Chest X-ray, PA view. Patient: 21 years old, sex M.
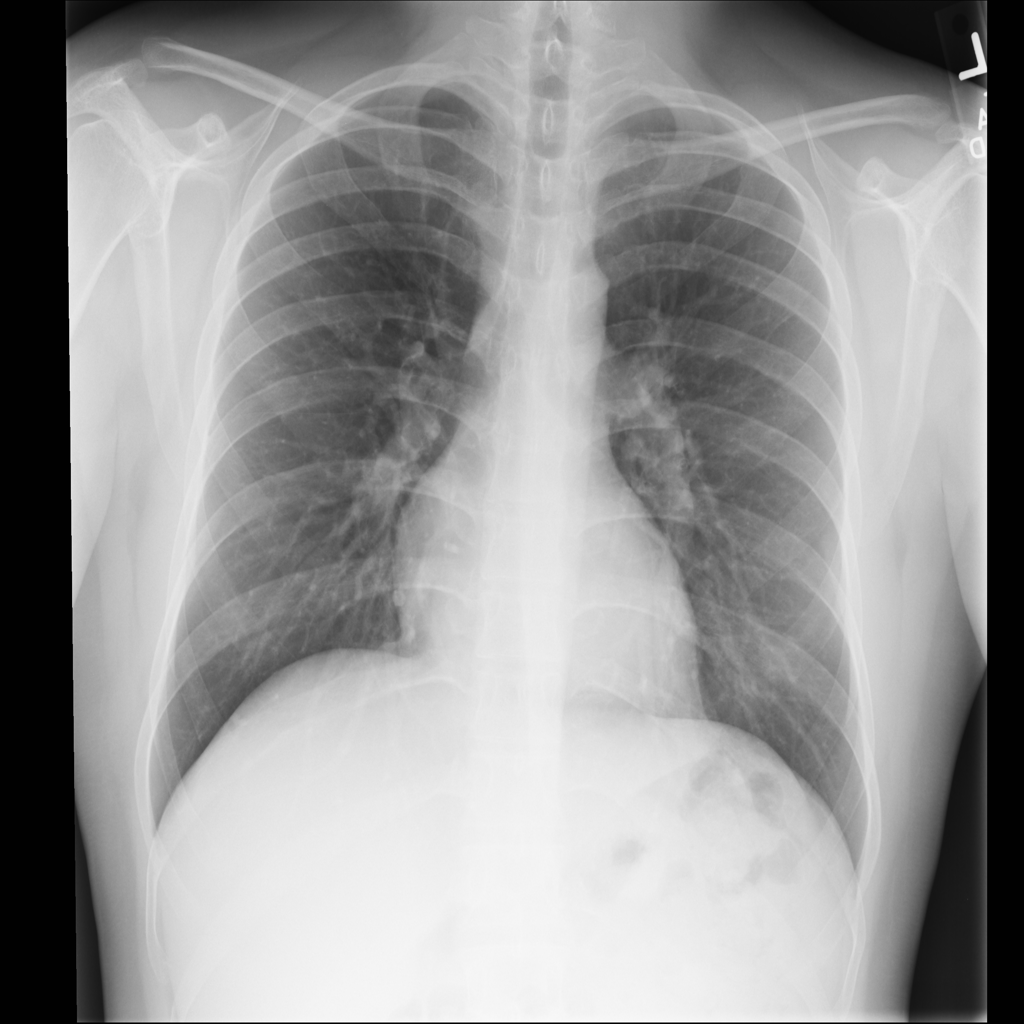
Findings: No Finding